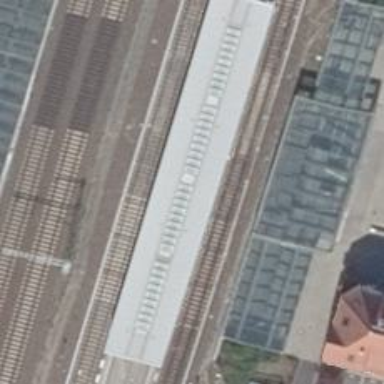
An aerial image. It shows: Close-up of railway platform edge.